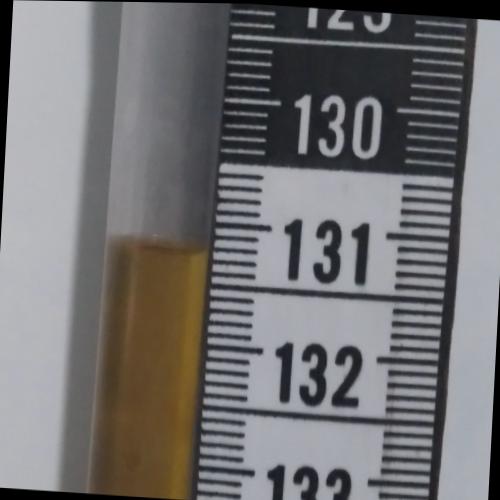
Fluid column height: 131.2 cm